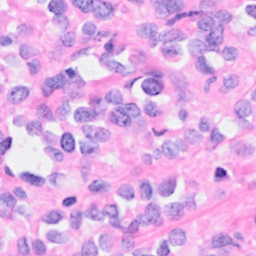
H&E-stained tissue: Breast